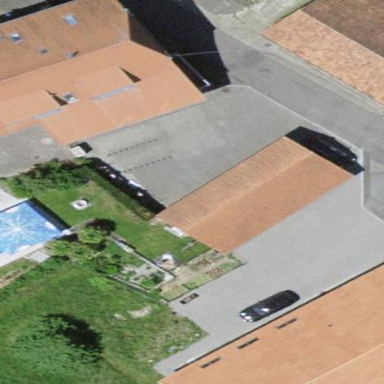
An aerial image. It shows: View of roof of building.